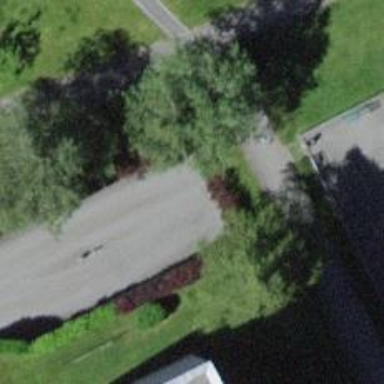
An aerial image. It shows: Driveway leading to service road.